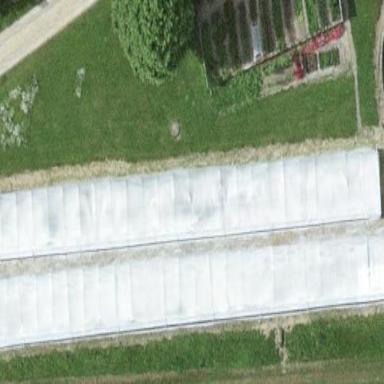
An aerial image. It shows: Greenhouse.